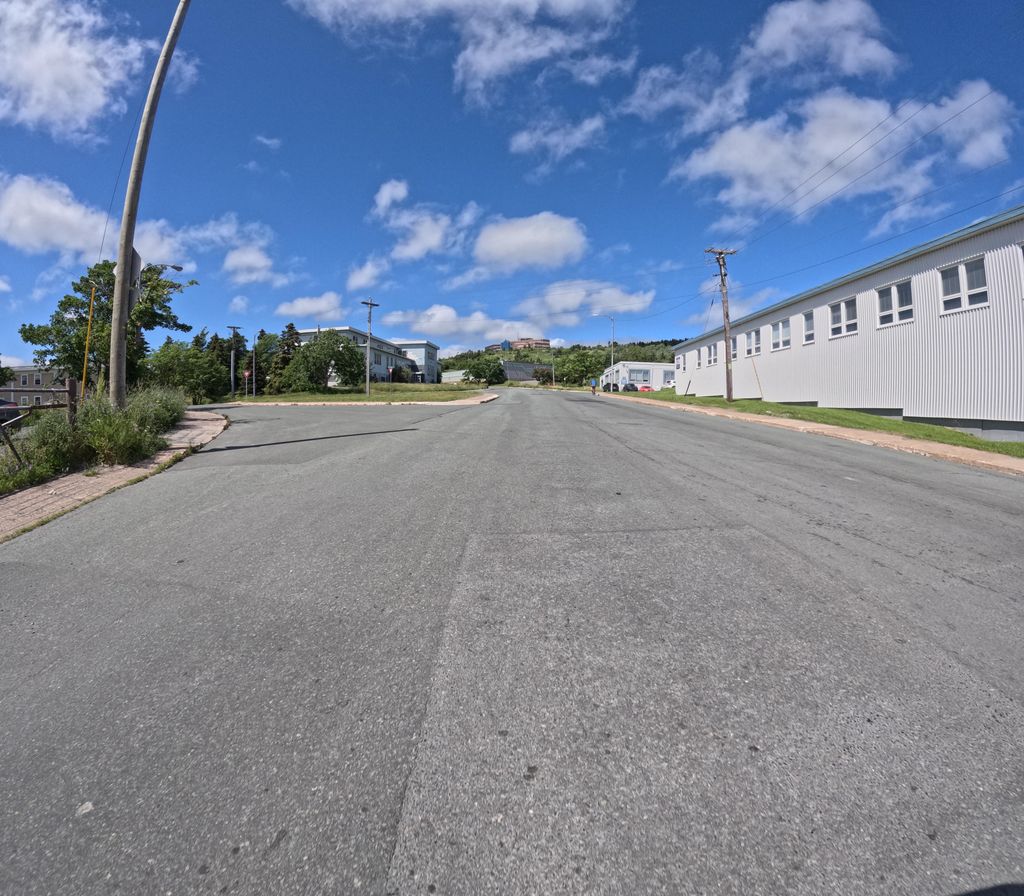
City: st_johns